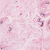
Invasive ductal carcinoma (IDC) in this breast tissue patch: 0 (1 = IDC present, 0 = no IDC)